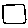
Label: square